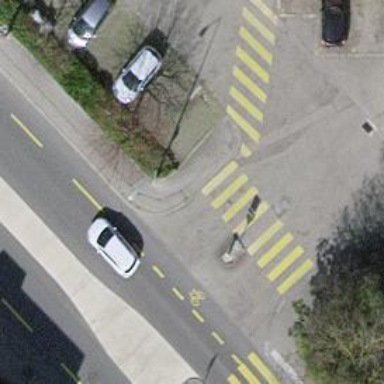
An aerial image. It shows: Marked road crossing.